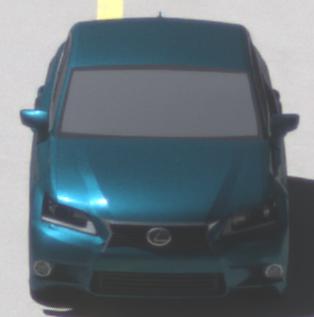
Make: Lexus
Model: GS 250
Detailed model: GS (L10)
Model produced from: 2012/06
Model produced until: 2013/12
Doors: 4
Color: blue
Road condition: dry road
Daytime: midday
Contrast: high contrast